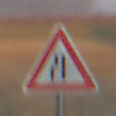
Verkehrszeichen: EinseitigVerengteFahrbahnLinks
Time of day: Dawn
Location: Outdoor (Nature)
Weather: Clear
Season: NotSpecified
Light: Natural